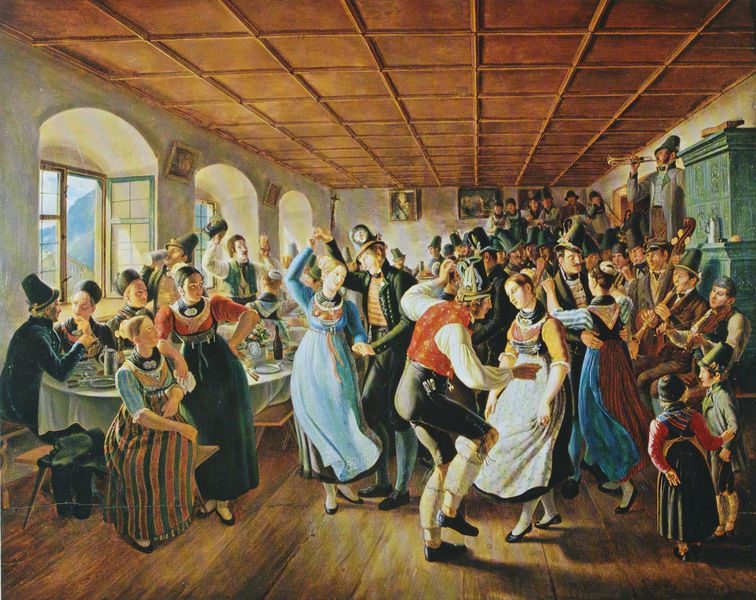
Titel: Tiroler Bauernhochzeit
Künstler: Carl Hess
Standort: Regensburg
Institution: Fürst Thurn und Taxis-Kunstsammlungen
Schlagwörter: berg, blau, gemälde, schatten, weiß, frauen, grün, menschen, mädchen, braun, fenster, hell, holz, hüte, kleid, kleider, licht, männer, raum, tisch, unterhalten, zimmer, rot, weg, fest, gesellschaft, malerei, rock, tanz, zylinder, feier, feiern, flasche, kneipe, trinken, kleidung, rahmen, holland, boden, gewand, interieur, decke, familie, kind, paar, musik, musiker, tanzen, renaissance, bauern, genre, kamin, kinder, ofen, füße, bilder, schrank, bogen, genremalerei, perspektive, röcke, schürzen, berge, dorf, tag, bank, dielen, saal, essen, wein, diele, holzboden, spielen, zeitgenössisch, gestreift, streifen, balken, stimmung, stube, freude, halle, fussboden, strümpfe, bierkrug, offen, knabe, alpen, geschirr, musicien, schweden, bier, genreszene, hauben, holzdecke, kacheln, lustig, bänke, tracht, zentral, assis, jupe, kapelle, trachten, fröhlich, hochzeit, kassettendecke, femme, lederhose, tirol, tänzer, leisten, dirndl, volkskunst, gasthaus, wirtshaus, kachelofen, bauernstube, montagne, enfants, paare, kasettendecke, costume, fenêtre, festsaal, trompete, volksfest, bewohner, volkstanz, musikanten, ausgelassen, blasmusik, dorfhochzeit, dorfmusik, dörflich, festtafel, geselligkeit, hochzeitspaar, hüpfen, masskrüge, musikkapelle, schuhplattler, skandinavien, tiscvhdecke, oktoberfest, wirtsstube, allemagne, festif, table, trompeter, danse, musique, trompette, bourgeoisie, oboe, tanzboden, blaskapelle, été, fête, foule, drndel, schmausen, decke#tisch, traditionnel, joie, violoncell, chope